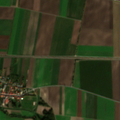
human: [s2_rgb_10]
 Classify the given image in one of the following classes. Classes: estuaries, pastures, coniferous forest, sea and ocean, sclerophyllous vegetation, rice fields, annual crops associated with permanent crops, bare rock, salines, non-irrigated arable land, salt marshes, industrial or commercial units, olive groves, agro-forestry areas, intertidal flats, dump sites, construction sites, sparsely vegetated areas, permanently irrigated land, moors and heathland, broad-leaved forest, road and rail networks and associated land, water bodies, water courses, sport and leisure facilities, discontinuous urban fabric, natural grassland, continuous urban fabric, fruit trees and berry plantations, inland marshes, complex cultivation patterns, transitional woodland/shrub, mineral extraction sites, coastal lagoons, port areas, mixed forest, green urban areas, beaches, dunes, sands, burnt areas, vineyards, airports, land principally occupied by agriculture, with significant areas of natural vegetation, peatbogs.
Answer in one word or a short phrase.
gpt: discontinuous urban fabric, non-irrigated arable land, broad-leaved forest